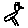
Label: bird